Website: home-depot
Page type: receipt
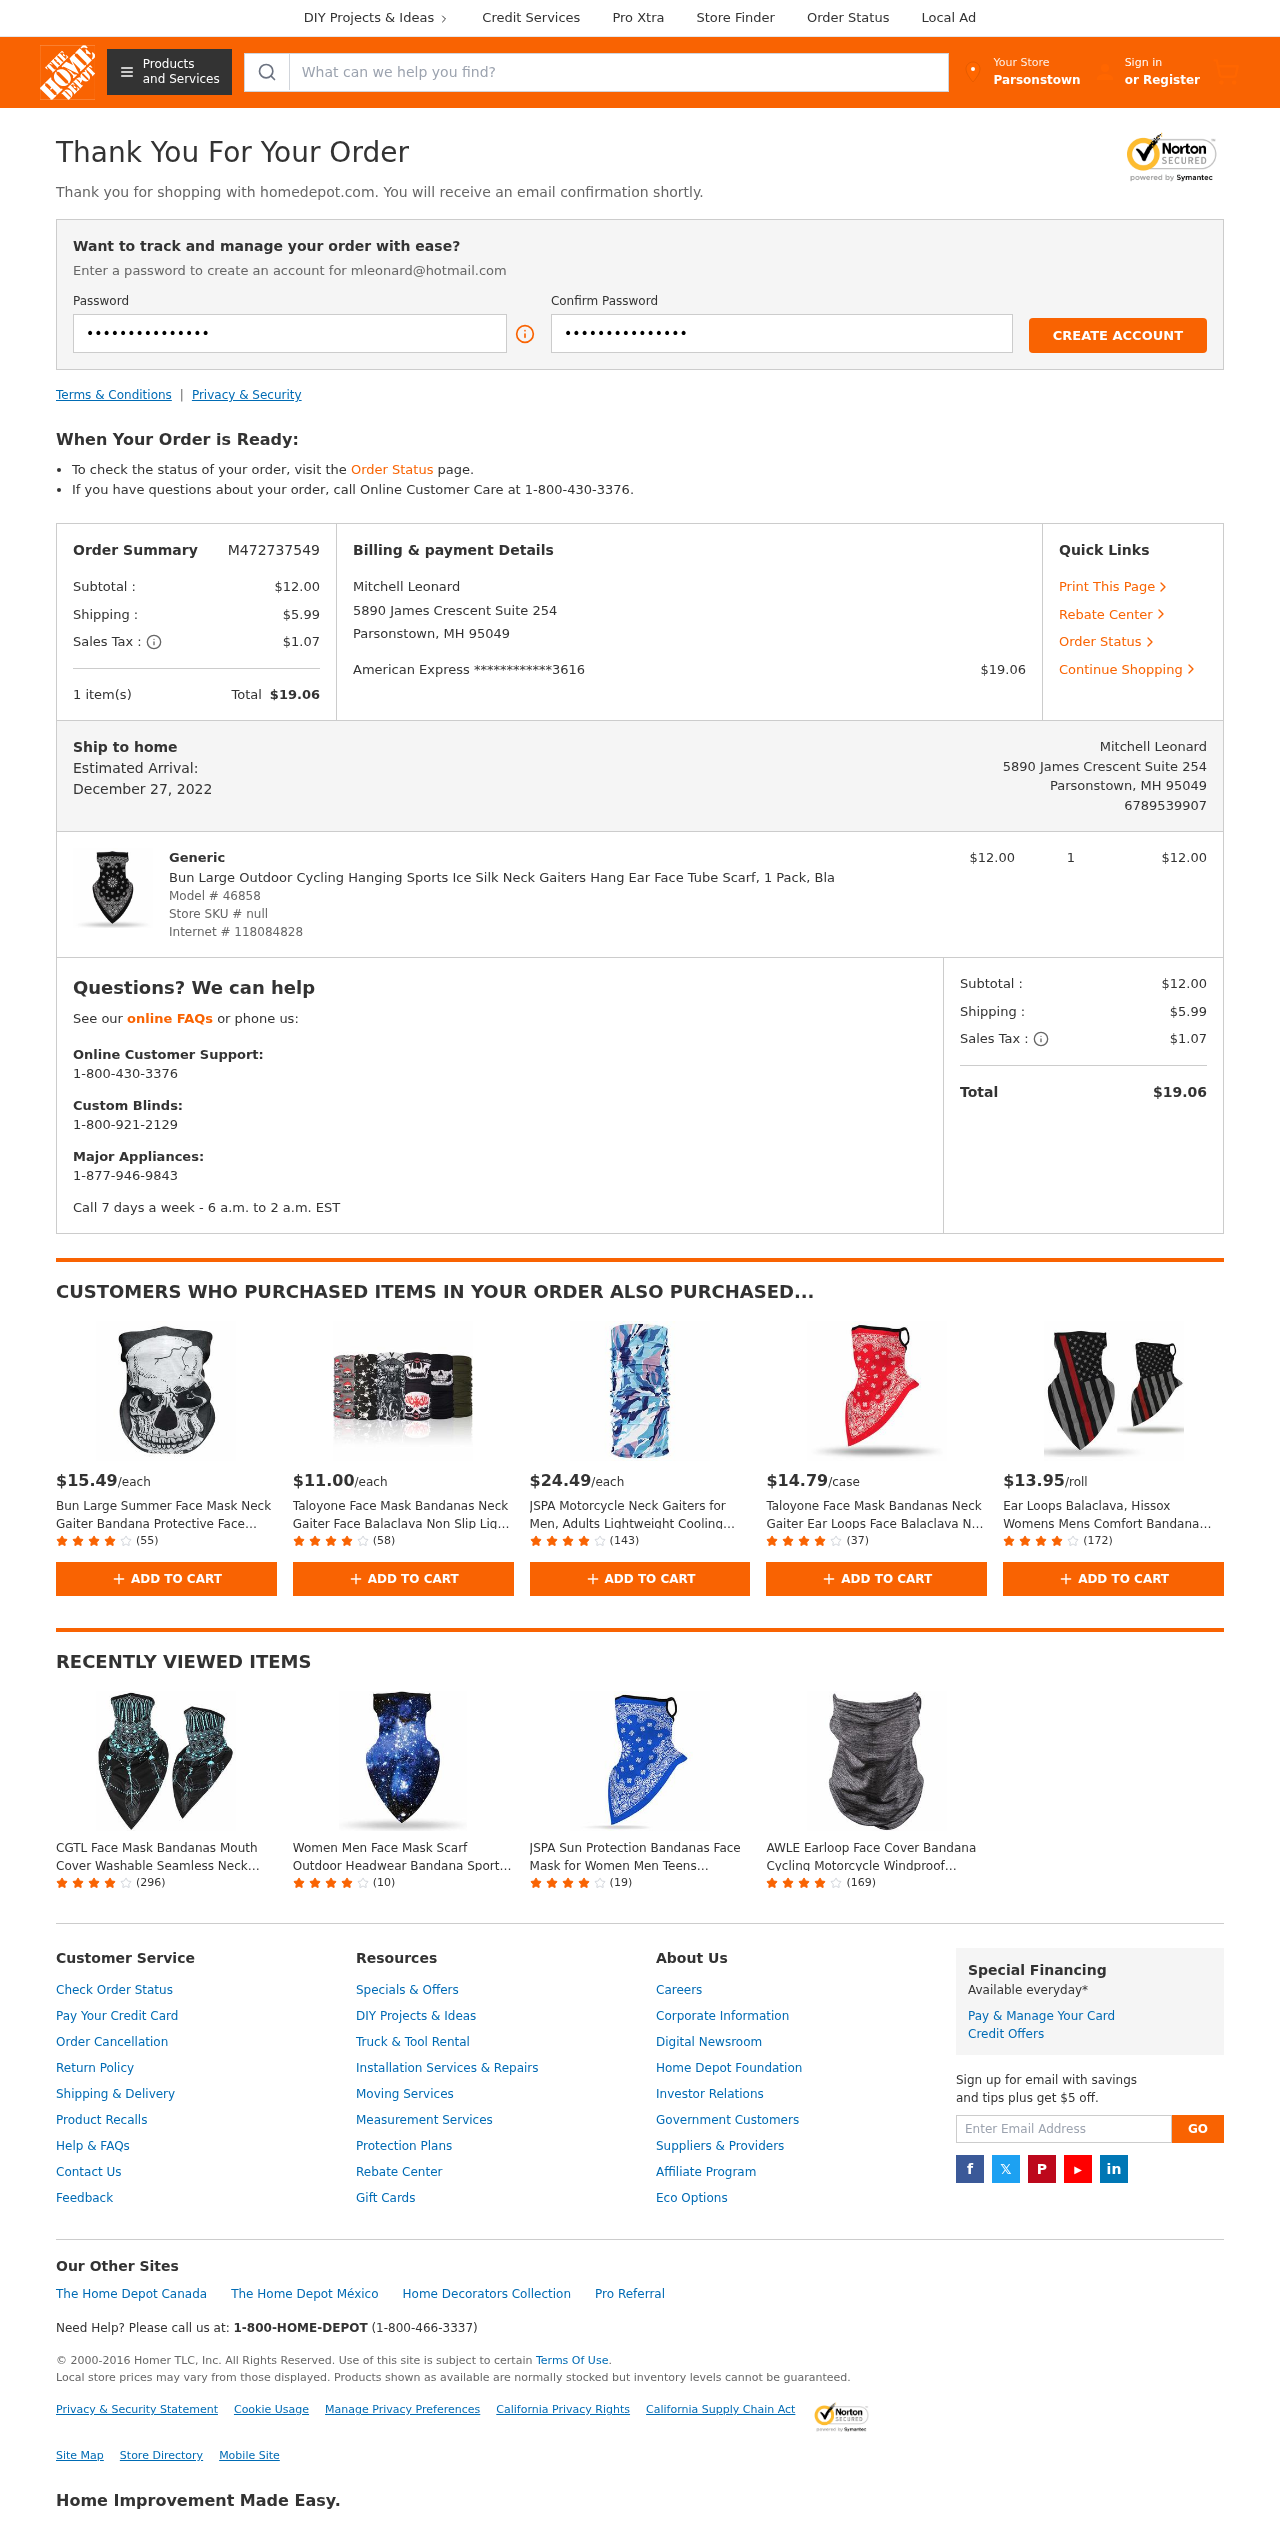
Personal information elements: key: PII_CARD_LAST4
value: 3616
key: PII_CARD_TYPE
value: American Express
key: PII_CITY
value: Parsonstown
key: PII_EMAIL
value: mleonard@hotmail.com
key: PII_FULLNAME
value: Mitchell Leonard
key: PII_PHONE
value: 6789539907
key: PII_STREET
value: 5890 James Crescent Suite 254
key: PII_CITY_STATE_ZIP
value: Parsonstown, MH 95049
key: PII_FULLNAME2
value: Mitchell Leonard
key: PII_STREET2
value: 5890 James Crescent Suite 254
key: PII_CITY_STATE_ZIP2
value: Parsonstown, MH 95049
Product elements: key: PRODUCT1_BRAND
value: Generic
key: PRODUCT1_NAME
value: Bun Large Outdoor Cycling Hanging Sports Ice Silk Neck Gaiters Hang Ear Face Tube Scarf, 1 Pack, Bla
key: PRODUCT1_PRICE
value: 12
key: PRODUCT1_QUANTITY
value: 1
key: PRODUCT2_PRICE
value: $15.49
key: PRODUCT2_NAME
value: Bun Large Summer Face Mask Neck Gaiter Bandana Protective Face Cover for Outdoors Colour 015
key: PRODUCT2_NUM_RATINGS
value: (55)
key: PRODUCT3_PRICE
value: $11.00
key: PRODUCT3_NAME
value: Taloyone Face Mask Bandanas Neck Gaiter Face Balaclava Non Slip Light Cool Breathable for Sun Wind D
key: PRODUCT3_NUM_RATINGS
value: (58)
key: PRODUCT4_PRICE
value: $24.49
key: PRODUCT4_NAME
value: JSPA Motorcycle Neck Gaiters for Men, Adults Lightweight Cooling Neck Mouth Cover Anti-UV Protection
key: PRODUCT4_NUM_RATINGS
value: (143)
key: PRODUCT5_PRICE
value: $14.79
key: PRODUCT5_NAME
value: Taloyone Face Mask Bandanas Neck Gaiter Ear Loops Face Balaclava Non Slip Light Cool Breathable for
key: PRODUCT5_NUM_RATINGS
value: (37)
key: PRODUCT6_PRICE
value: $13.95
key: PRODUCT6_NAME
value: Ear Loops Balaclava, Hissox Womens Mens Comfort Bandana Face Scarf Bandana Mask Neck Gaiters Outdoor
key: PRODUCT6_NUM_RATINGS
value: (172)
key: PRODUCT7_NAME
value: CGTL Face Mask Bandanas Mouth Cover Washable Seamless Neck Gaiter Ear Loops Balaclava Scarfs Protect
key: PRODUCT7_NUM_RATINGS
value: (296)
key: PRODUCT8_NAME
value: Women Men Face Mask Scarf Outdoor Headwear Bandana Sports Tube UV Face Mask for Workout Yoga Running
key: PRODUCT8_NUM_RATINGS
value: (10)
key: PRODUCT9_NAME
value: JSPA Sun Protection Bandanas Face Mask for Women Men Teens Seamless Ear Loops Face Balaclava Unisex
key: PRODUCT9_NUM_RATINGS
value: (19)
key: PRODUCT10_NAME
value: AWLE Earloop Face Cover Bandana Cycling Motorcycle Windproof Seamless Face Scarf Rave Balaclava Head
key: PRODUCT10_NUM_RATINGS
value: (169)
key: PRODUCT_MODEL_NUMBER
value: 46858
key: PRODUCT_INTERNET_NUMBER
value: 118084828
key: PRODUCT1_LINE_TOTAL
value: $12.00
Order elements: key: ORDER_ID
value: M472737549
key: ORDER_SUBTOTAL
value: $12.00
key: ORDER_SHIPPING_COST
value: $5.99
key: ORDER_TAX
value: $1.07
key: ORDER_NUM_ITEMS
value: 1 item(s)
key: ORDER_TOTAL
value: $19.06
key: ORDER_DELIVERY_DATE
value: December 27, 2022
Search elements: key: HEADER_SEARCH
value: What can we help you find?
Other elements: key: STORE_SKU
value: null